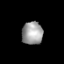
Tissue: prostate
Cell type: T cells
Senescence score: 0.3329
Nuclear area (px): 470
Mean DAPI intensity: 159